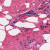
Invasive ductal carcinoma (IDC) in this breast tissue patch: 0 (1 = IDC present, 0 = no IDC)